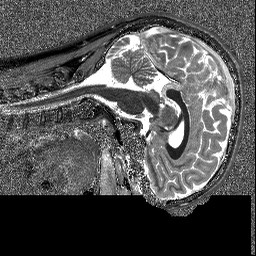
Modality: T1map
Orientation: sagittal
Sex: male